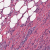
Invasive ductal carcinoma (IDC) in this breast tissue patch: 0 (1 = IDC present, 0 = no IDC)